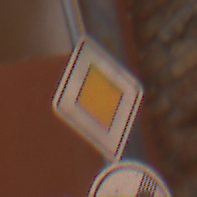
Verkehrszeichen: Vorfahrtsstrasse
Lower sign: EndeGeschwindigkeit60
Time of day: MorningAfternoon
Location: Outdoor (Urban)
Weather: Clear
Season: NotSpecified
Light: Natural